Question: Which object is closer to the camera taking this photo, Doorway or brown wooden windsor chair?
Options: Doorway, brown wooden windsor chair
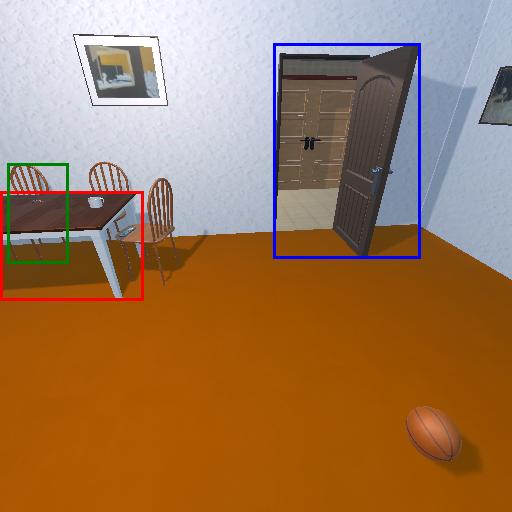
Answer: Doorway